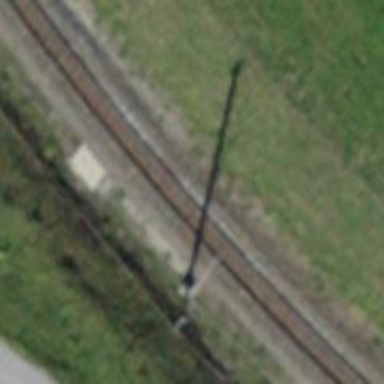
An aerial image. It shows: Narrow gauge railway with electrified contact lines.